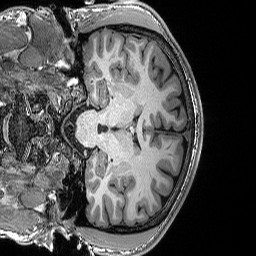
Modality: T1w
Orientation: coronal
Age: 22
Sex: male
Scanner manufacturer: siemens
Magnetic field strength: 3 T
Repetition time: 2.53 s
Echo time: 0.0033 s